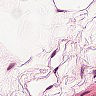
Metastatic tissue present: no